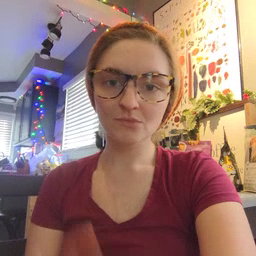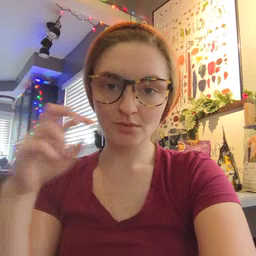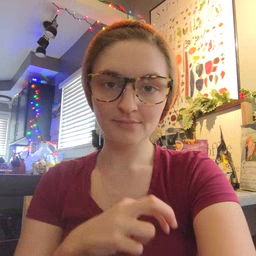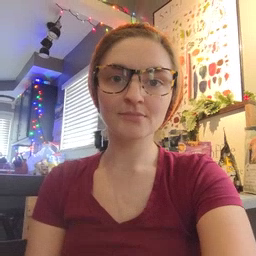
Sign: stairs